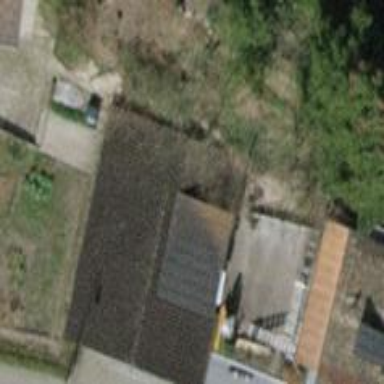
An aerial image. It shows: Group of garages.